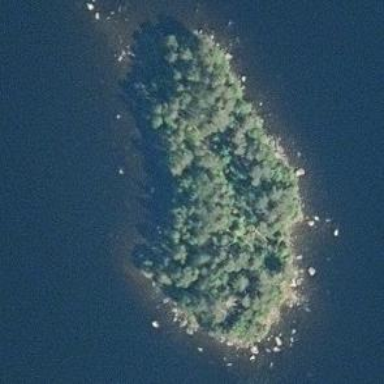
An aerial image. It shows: Image showing island.